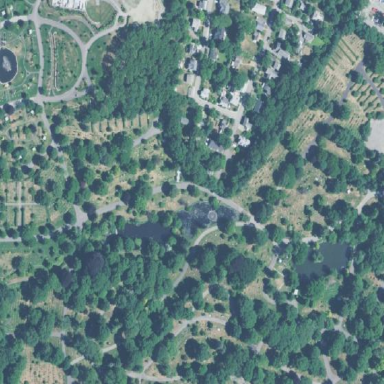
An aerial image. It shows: Cemetery with historic significance.